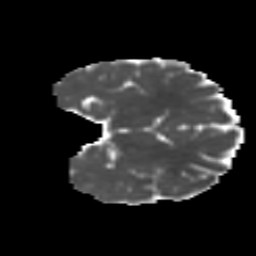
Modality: MD
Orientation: coronal
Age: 12
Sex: female
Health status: ill
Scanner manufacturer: ge
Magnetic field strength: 3 T
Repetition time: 6.752 s
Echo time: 0.079 s